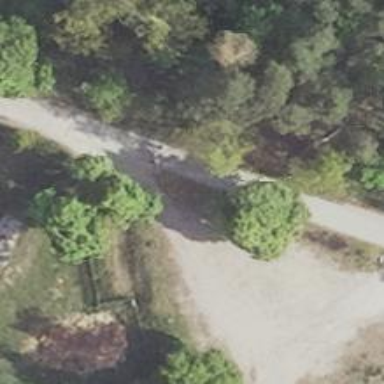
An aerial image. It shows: Unclassified road.